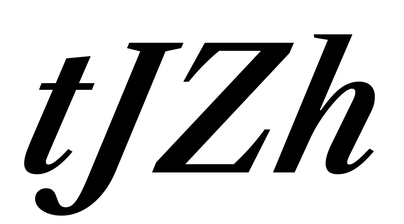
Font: LibreCaslonText-Italic_SemiBold_Italic